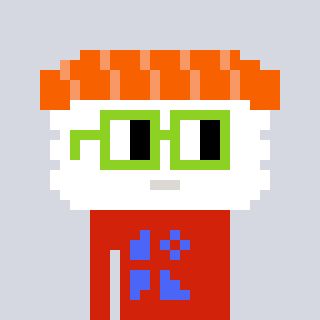
a pixel art character with square light green glasses, a nigiri-shaped head and a red-colored body on a cool background